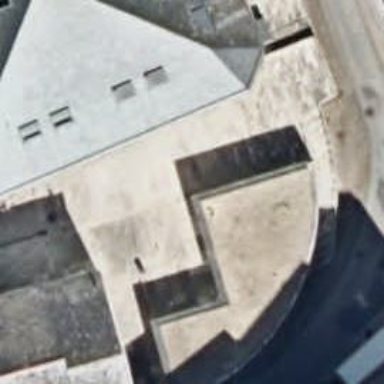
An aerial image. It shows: Museum.